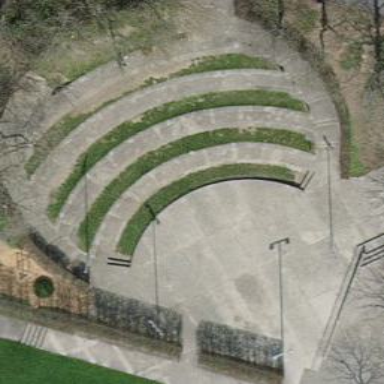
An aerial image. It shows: Theatre.